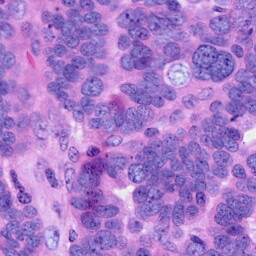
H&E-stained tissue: Ovarian